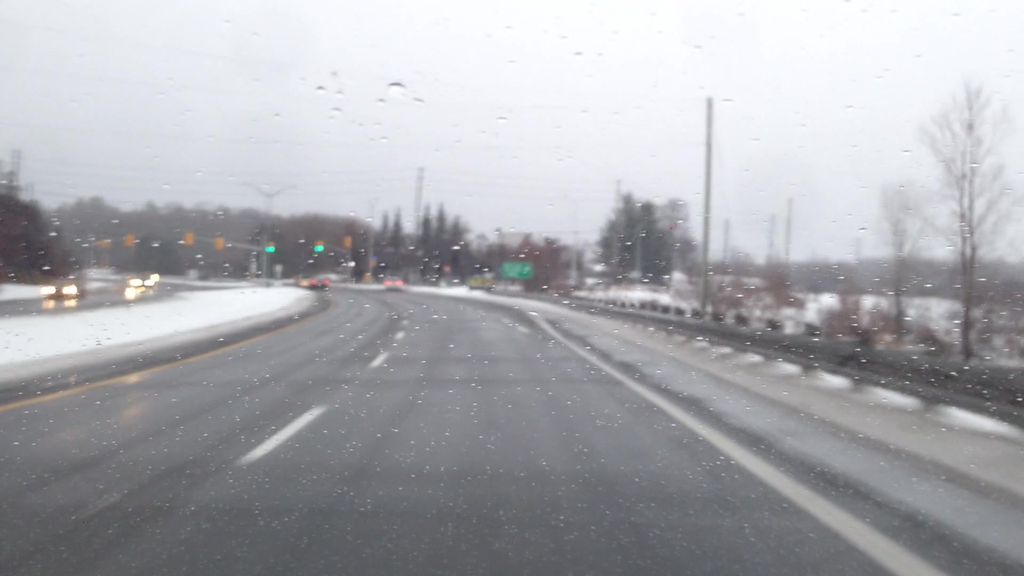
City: ottawa-gatineau